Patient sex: F
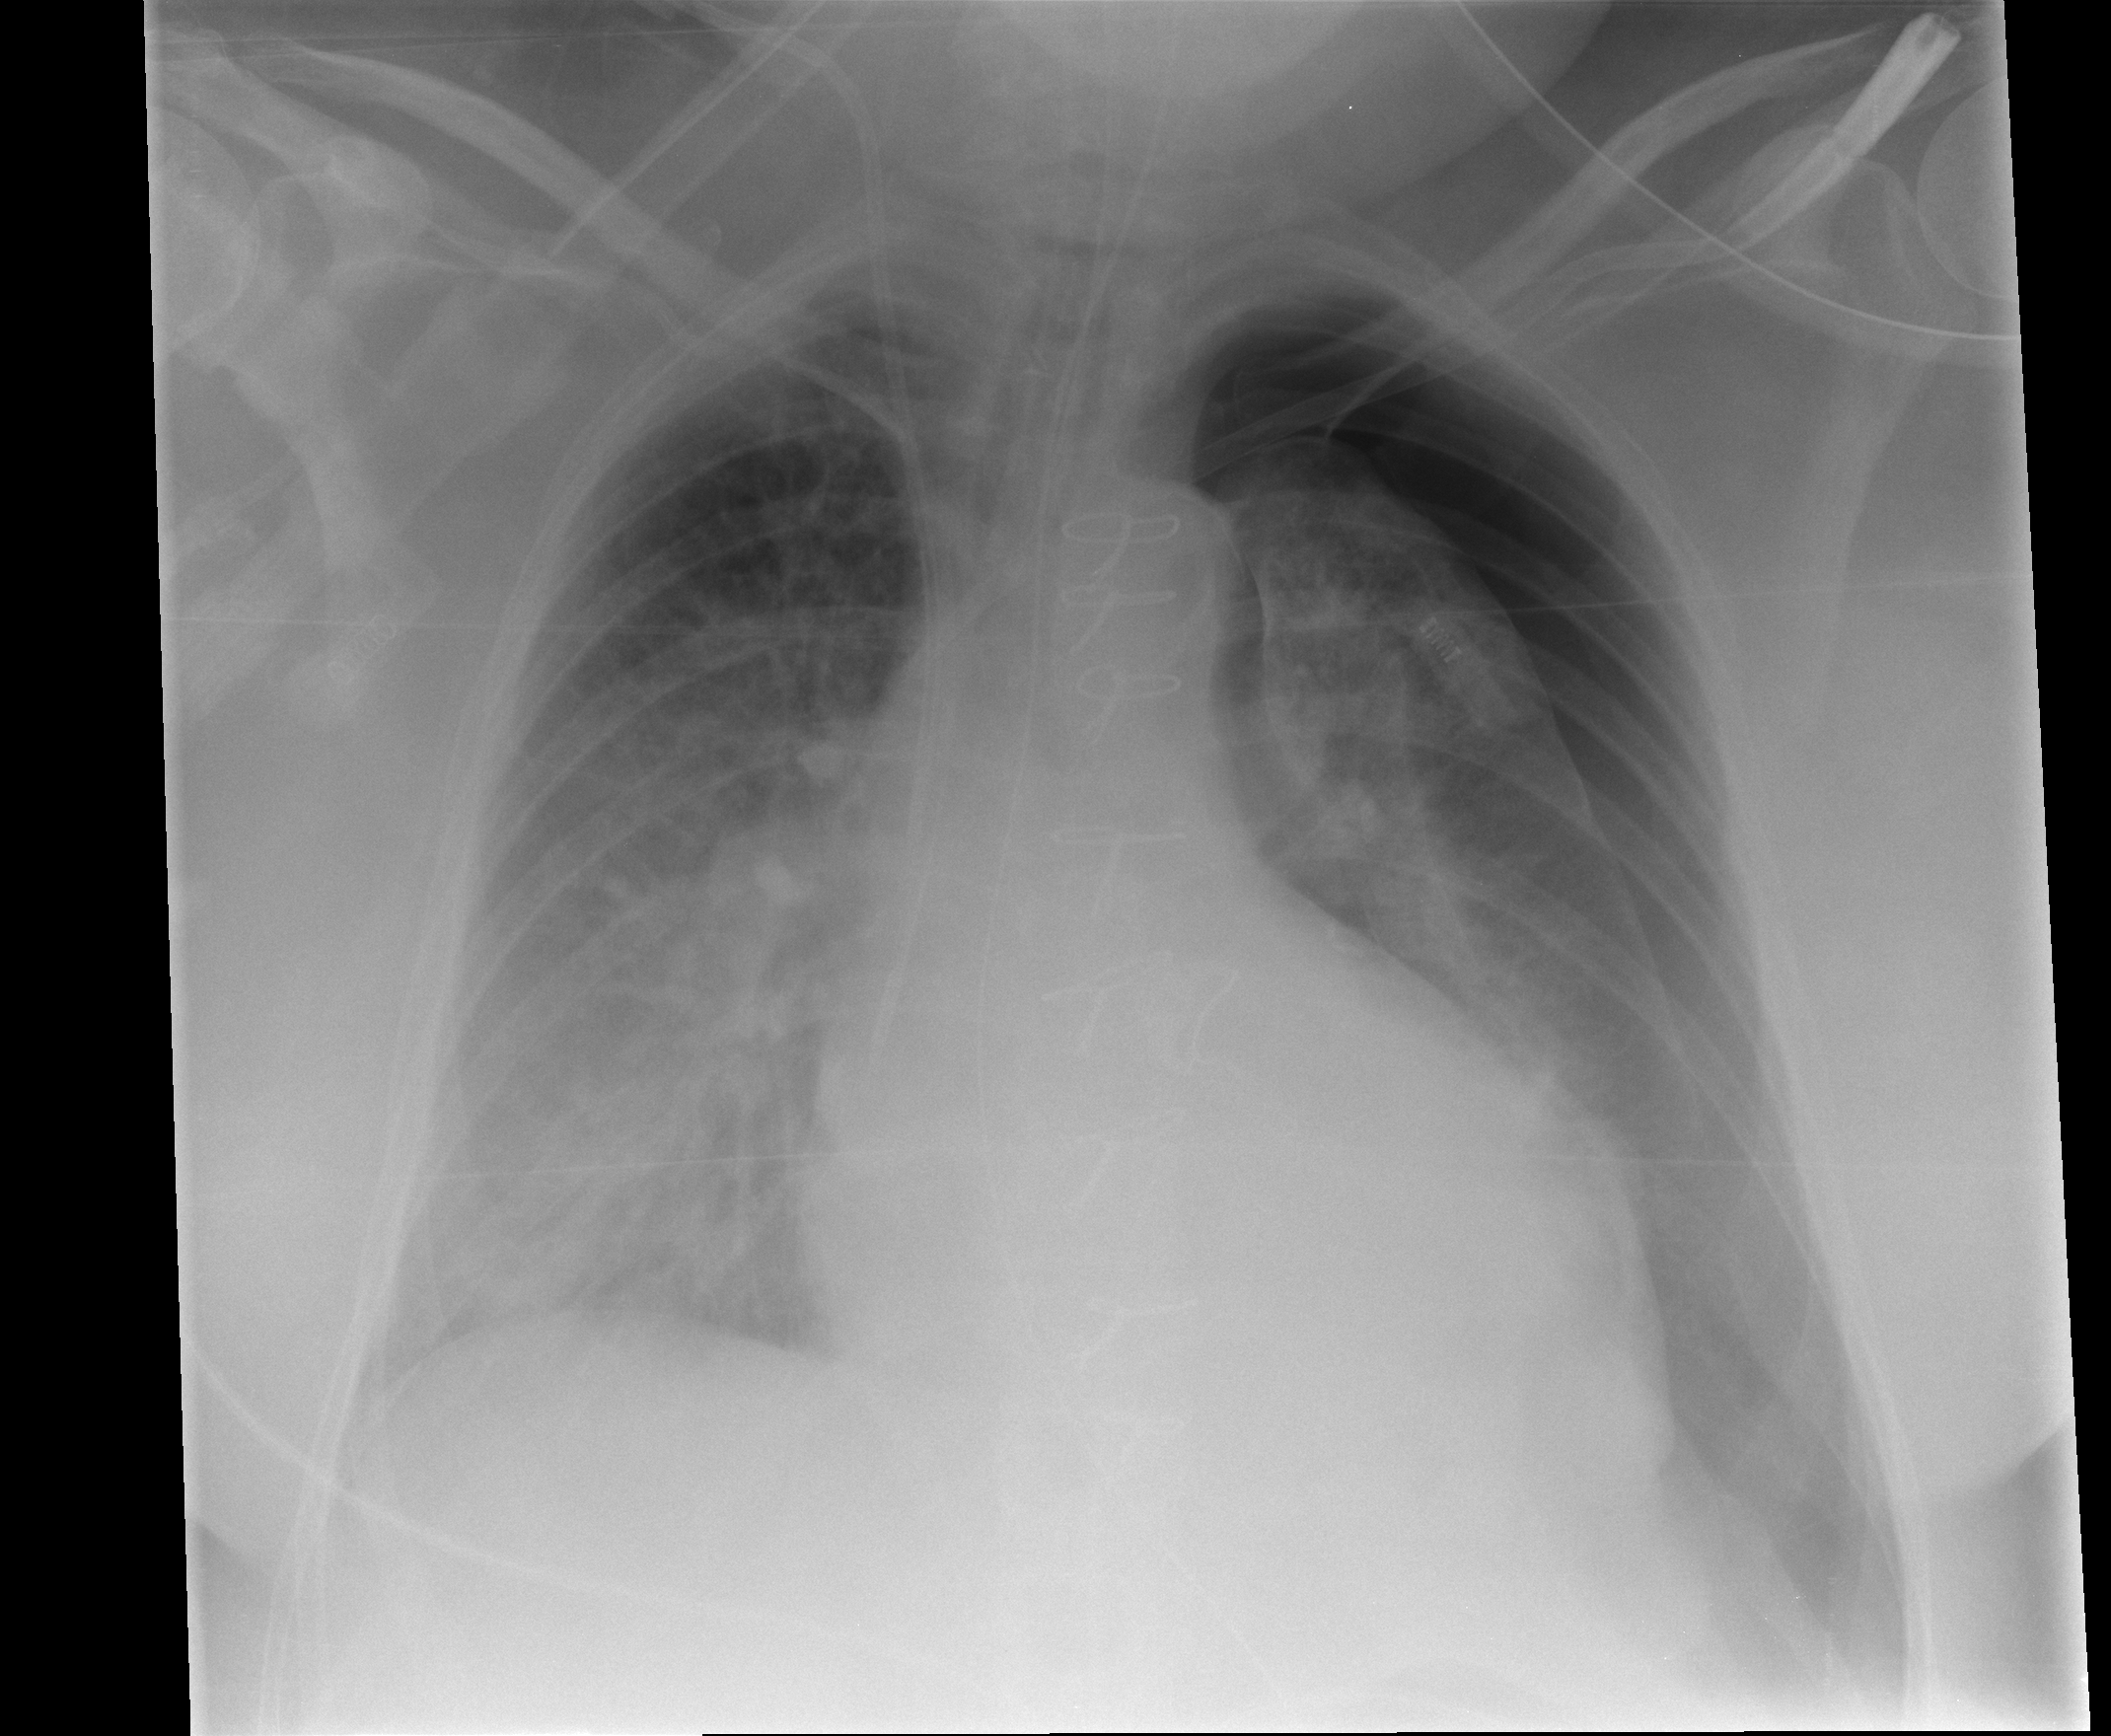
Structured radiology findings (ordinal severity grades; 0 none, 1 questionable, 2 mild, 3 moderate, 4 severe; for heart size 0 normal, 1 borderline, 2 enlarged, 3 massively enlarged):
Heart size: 2
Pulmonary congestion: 2
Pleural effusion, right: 2
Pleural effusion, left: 2
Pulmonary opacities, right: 2
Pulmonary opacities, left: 1
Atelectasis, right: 3
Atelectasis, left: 2